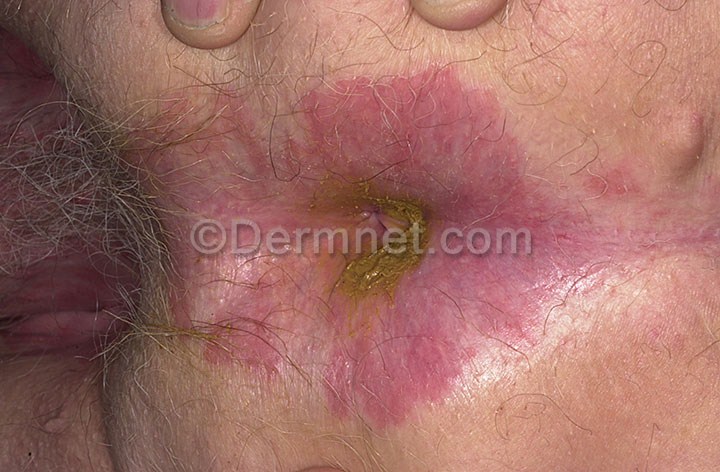
Disease: Psoriasis pictures Lichen Planus and related diseases